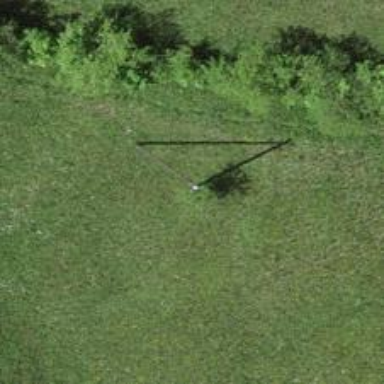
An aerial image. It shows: Utility pole in the area.